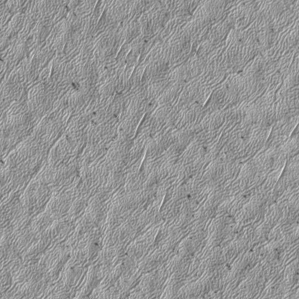
Label: frost